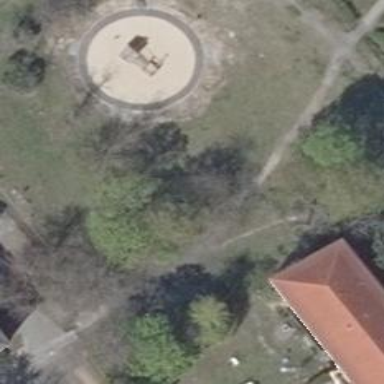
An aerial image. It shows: Playground area for leisure land.